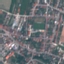
Land use / land cover: Residential